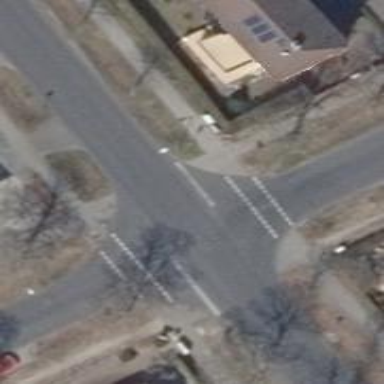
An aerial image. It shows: Uncontrolled crossing.